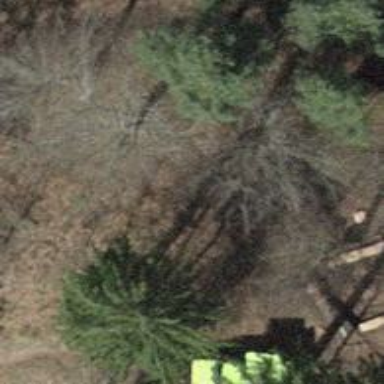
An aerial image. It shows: Path with woodchips surface.